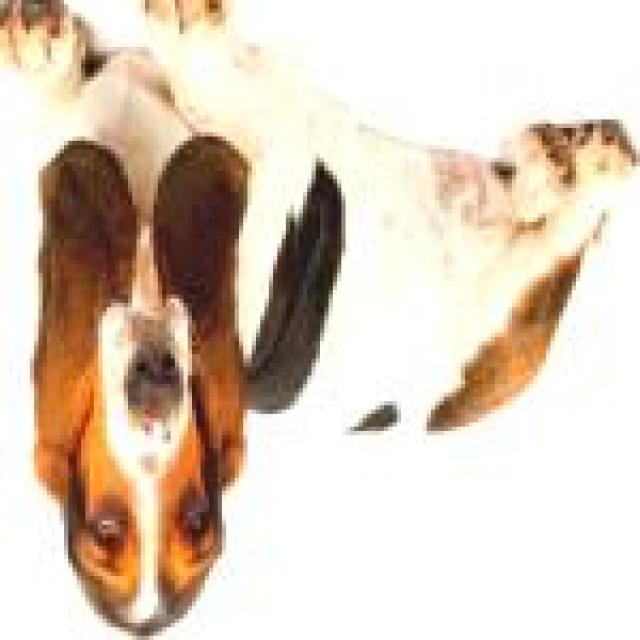
Healthy canine skin — no visible lesions, inflammation, or abnormalities. The skin and coat appear normal.